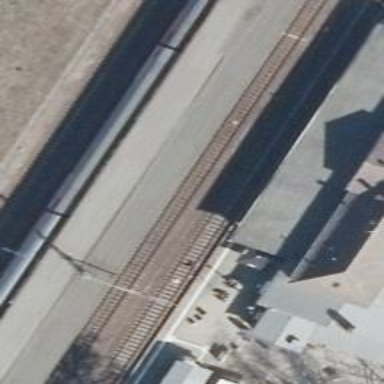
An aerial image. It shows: Stop position for public transport at railway stop.